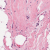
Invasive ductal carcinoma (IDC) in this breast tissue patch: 1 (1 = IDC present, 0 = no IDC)